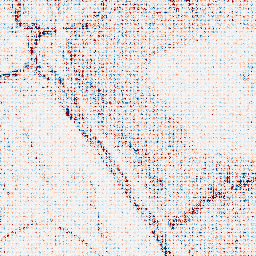
Category: wavelet
Decomposition family: wavelet_biorthogonal
Decomposition parameters: wavelet: bior4.4
level: 1
Upsampling method: sinc_blackman
Upsampling parameters: scale: 8
kernel_size: 8
Upsampling scale: 8